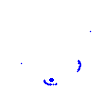
Particle: kaon